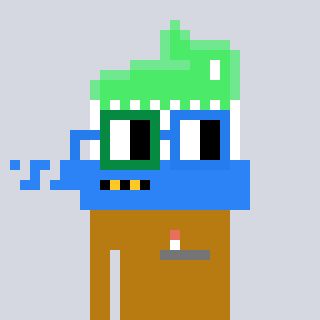
a pixel art character with square green and blue glasses, a toothbrush-shaped head and a gold-colored body on a cool background